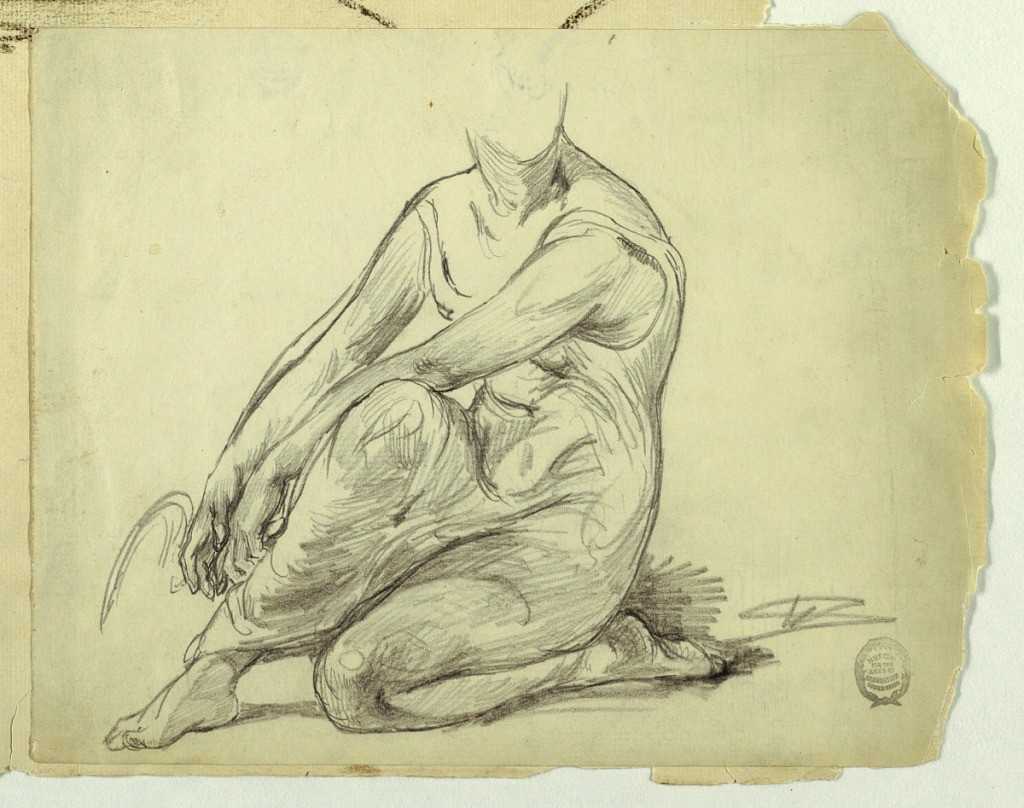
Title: Kneeling Woman
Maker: Walter Shirlaw, American, b. Scotland, 1838–1909
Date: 1875–80
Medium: Graphite on paper
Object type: Drawing
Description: The female figure is shown obliquely from the front, sitting. Her face is not shown.